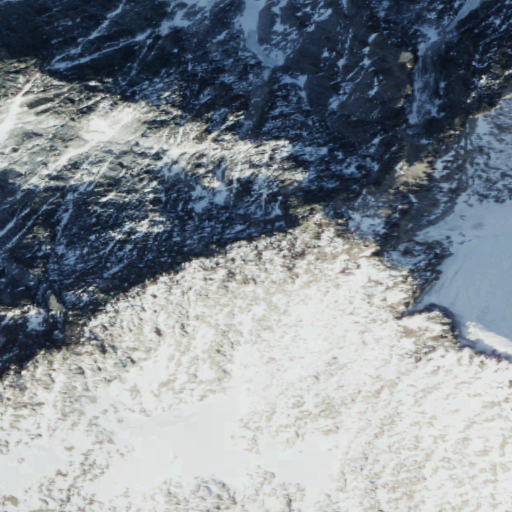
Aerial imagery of mountain in Washington named Dragontail Peak containing barren land and snow